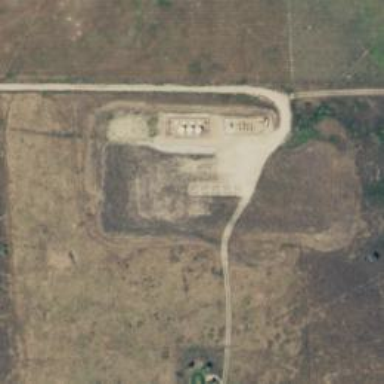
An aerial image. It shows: Petroleum well that is man-made.